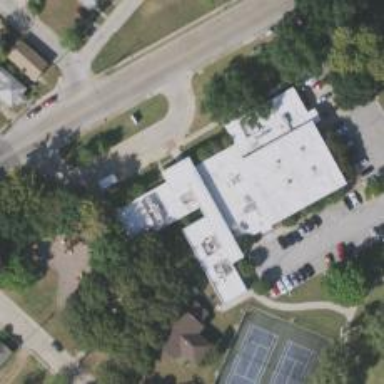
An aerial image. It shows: Healthcare clinic.